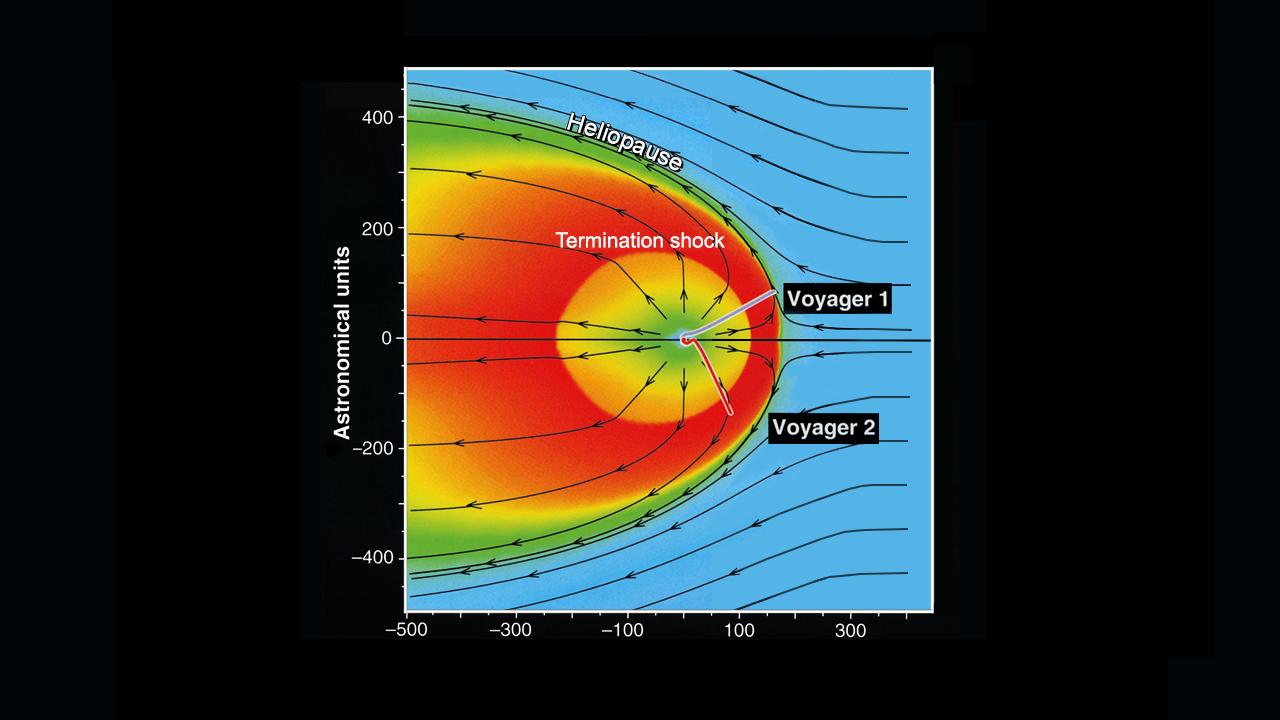
Heliosphere Traveling Through Interstellar Space Sun, Voyager